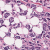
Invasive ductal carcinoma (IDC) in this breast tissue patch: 1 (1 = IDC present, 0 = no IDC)